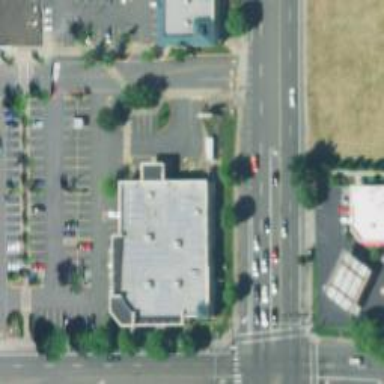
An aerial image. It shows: Pharmacy providing healthcare services.